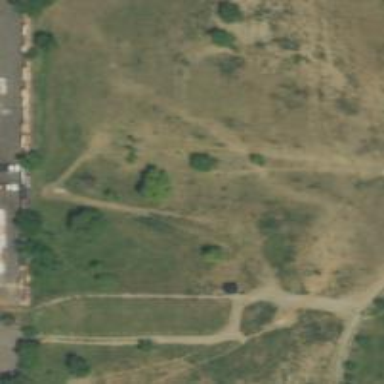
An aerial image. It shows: Disc golf basket.